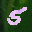
Label: 5